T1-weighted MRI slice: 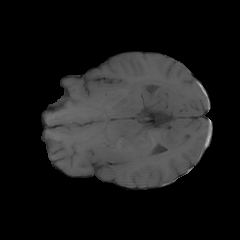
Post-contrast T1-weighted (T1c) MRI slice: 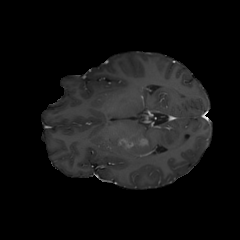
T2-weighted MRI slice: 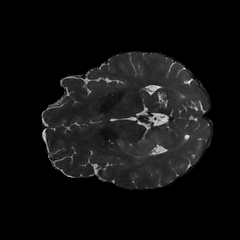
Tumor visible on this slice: yes